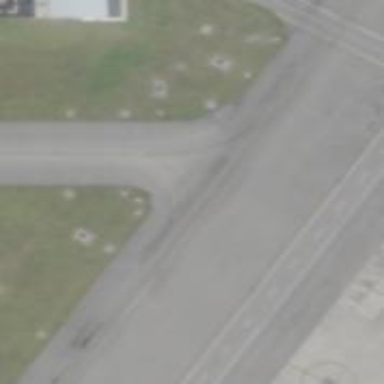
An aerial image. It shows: Image of taxiway at airport.